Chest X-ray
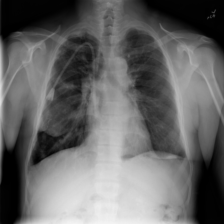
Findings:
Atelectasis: negative
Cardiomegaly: negative
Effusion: positive
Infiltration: positive
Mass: negative
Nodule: negative
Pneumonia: negative
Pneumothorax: negative
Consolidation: negative
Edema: negative
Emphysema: negative
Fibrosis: positive
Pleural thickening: negative
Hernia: negative